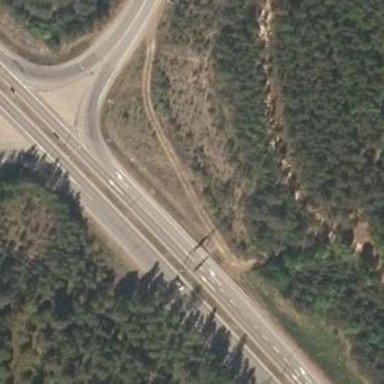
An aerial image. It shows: Motorway junction.